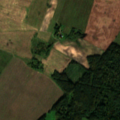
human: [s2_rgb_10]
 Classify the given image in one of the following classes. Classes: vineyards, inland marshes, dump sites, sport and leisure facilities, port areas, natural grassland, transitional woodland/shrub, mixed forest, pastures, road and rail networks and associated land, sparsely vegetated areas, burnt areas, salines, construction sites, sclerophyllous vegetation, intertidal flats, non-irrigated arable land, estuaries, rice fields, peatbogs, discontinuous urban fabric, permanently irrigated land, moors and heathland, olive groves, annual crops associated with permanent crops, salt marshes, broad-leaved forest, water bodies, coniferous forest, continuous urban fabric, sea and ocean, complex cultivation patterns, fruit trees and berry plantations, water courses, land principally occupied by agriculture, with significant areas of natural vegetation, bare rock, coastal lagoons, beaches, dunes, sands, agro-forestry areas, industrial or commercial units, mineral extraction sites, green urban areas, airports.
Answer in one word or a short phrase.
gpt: non-irrigated arable land, land principally occupied by agriculture, with significant areas of natural vegetation, broad-leaved forest